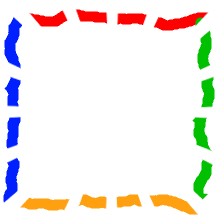
Shape: square